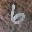
Label: 6